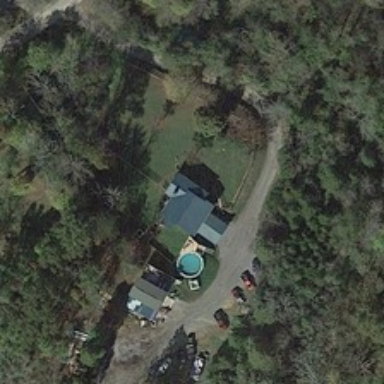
Many green trees are around a building .